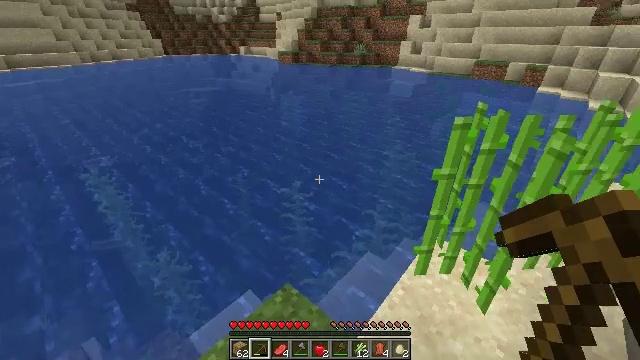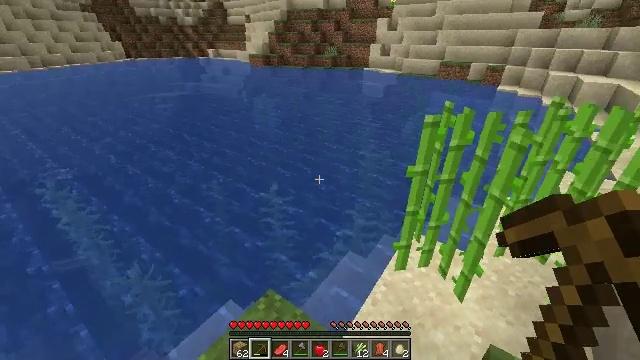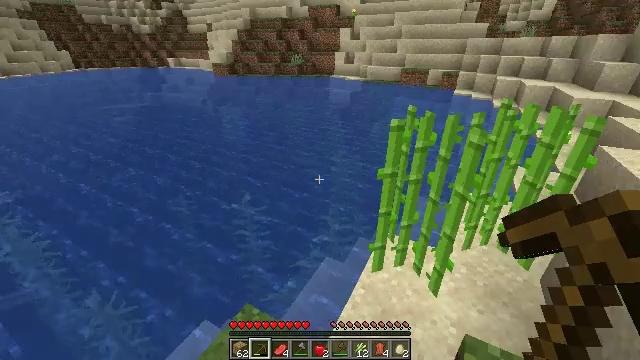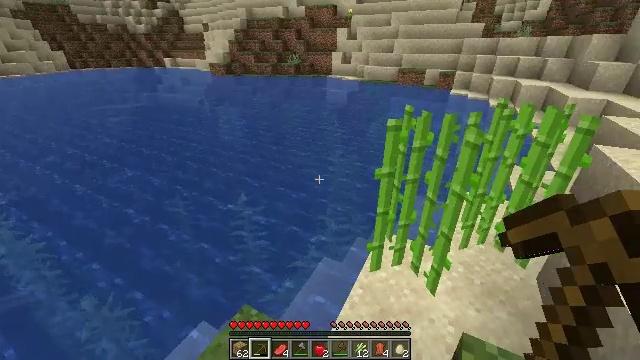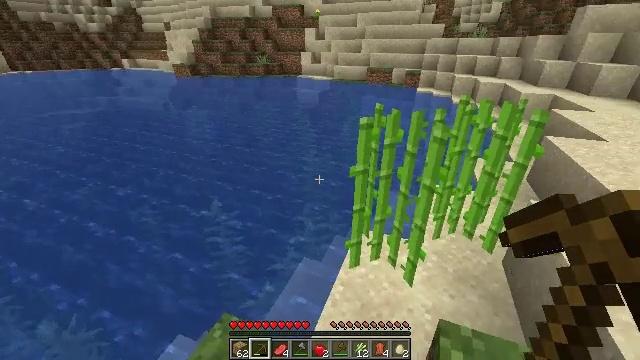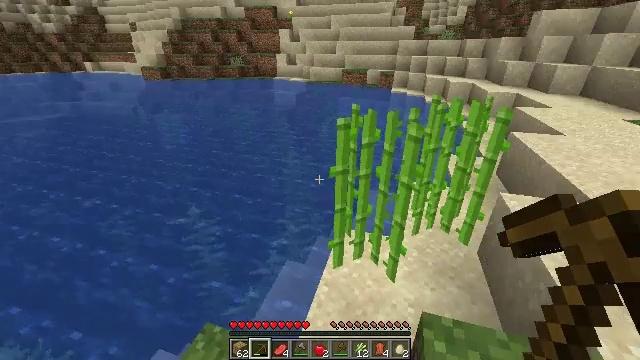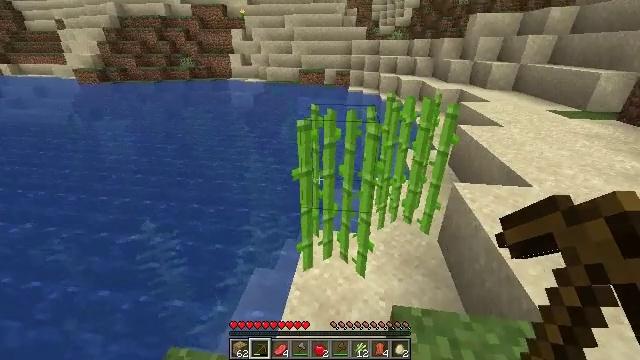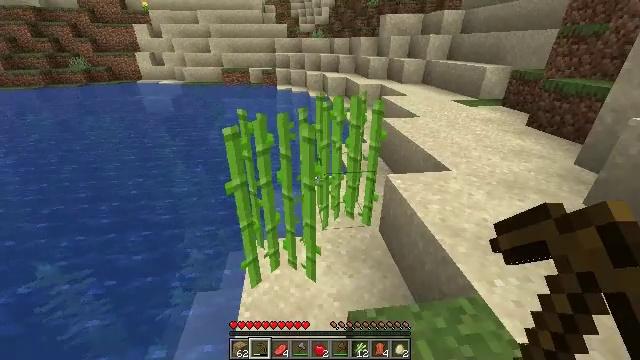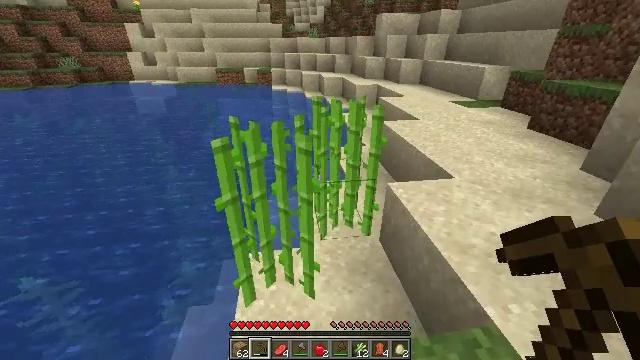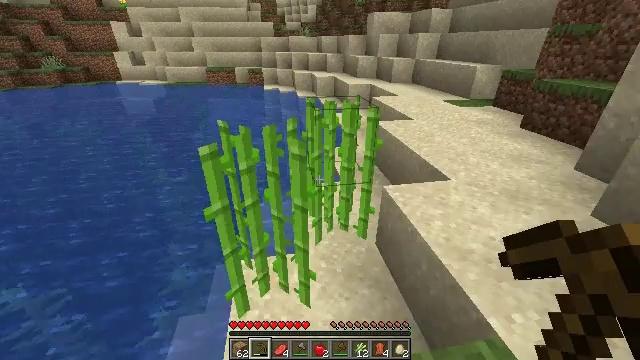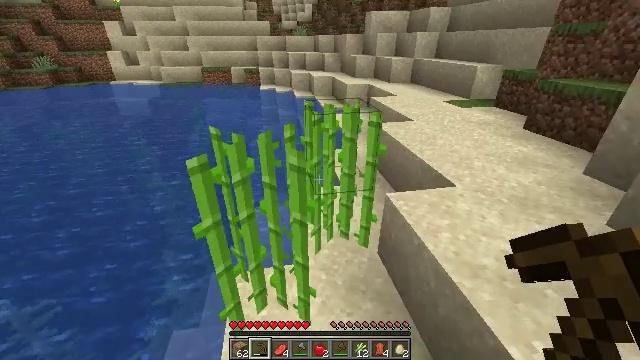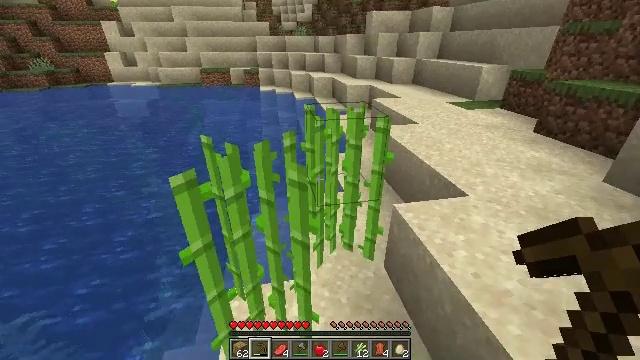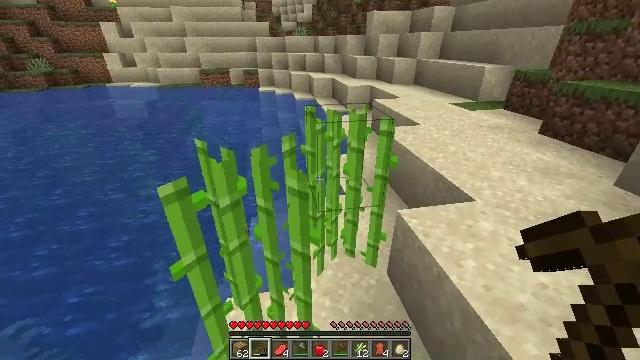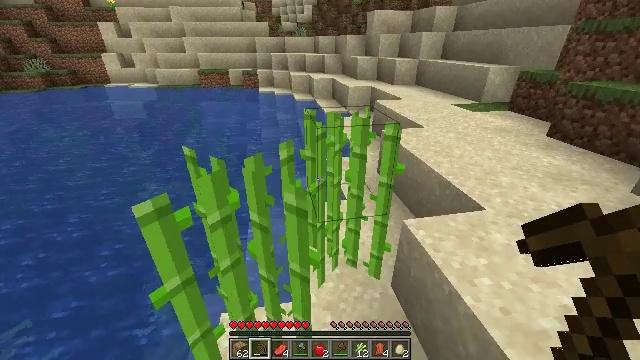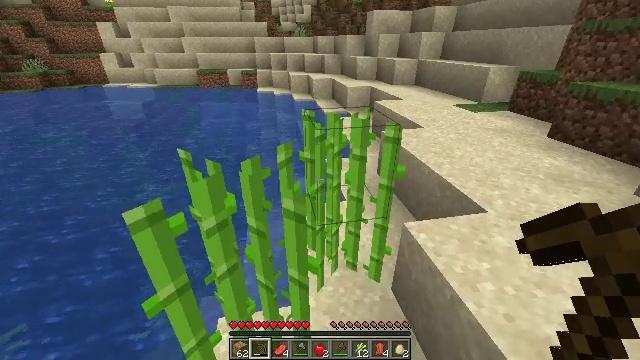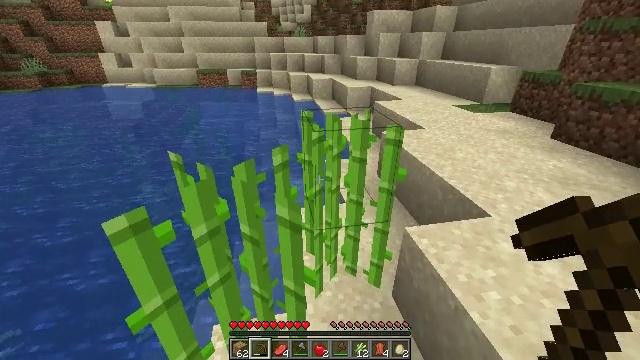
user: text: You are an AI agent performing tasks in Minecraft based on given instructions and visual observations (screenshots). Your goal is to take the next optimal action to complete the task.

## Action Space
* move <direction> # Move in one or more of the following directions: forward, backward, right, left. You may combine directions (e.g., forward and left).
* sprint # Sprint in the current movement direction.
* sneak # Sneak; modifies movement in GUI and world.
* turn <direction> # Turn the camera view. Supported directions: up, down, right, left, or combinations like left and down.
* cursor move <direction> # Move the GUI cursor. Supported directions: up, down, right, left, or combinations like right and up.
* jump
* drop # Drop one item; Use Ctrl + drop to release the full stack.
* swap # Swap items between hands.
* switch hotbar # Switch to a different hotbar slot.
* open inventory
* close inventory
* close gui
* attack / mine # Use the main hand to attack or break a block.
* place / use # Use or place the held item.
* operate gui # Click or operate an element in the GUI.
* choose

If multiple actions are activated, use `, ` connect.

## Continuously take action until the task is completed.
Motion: motion action
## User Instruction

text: Mine the sugar cane near rivers.
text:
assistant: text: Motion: turn right
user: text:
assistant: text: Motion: turn right and up
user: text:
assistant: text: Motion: no_op
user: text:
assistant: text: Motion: turn right
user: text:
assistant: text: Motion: turn right
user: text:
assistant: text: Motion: move forward, turn right
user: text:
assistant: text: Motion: move forward, turn right
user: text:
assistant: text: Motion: move forward
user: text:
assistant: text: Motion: move forward, turn right
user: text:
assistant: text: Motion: move forward
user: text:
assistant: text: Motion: move forward
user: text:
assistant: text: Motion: move forward
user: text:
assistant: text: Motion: no_op
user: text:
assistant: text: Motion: no_op
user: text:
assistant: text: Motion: no_op
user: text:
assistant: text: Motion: no_op
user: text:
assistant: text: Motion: no_op
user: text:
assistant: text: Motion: no_op
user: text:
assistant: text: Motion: no_op
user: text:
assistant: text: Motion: attack / mine
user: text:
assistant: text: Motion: attack / mine
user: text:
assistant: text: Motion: attack / mine
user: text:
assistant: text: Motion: attack / mine
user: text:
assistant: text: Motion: attack / mine
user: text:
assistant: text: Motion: attack / mine
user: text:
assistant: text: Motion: attack / mine
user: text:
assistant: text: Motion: attack / mine
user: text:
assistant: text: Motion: turn down, attack / mine
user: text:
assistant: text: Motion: turn down
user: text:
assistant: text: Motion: turn right and down